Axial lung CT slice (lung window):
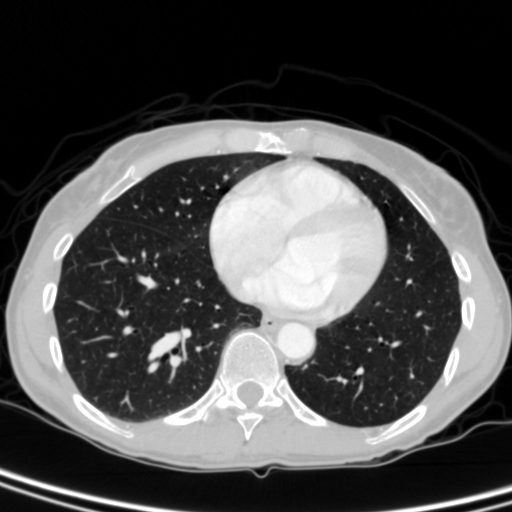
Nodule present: no